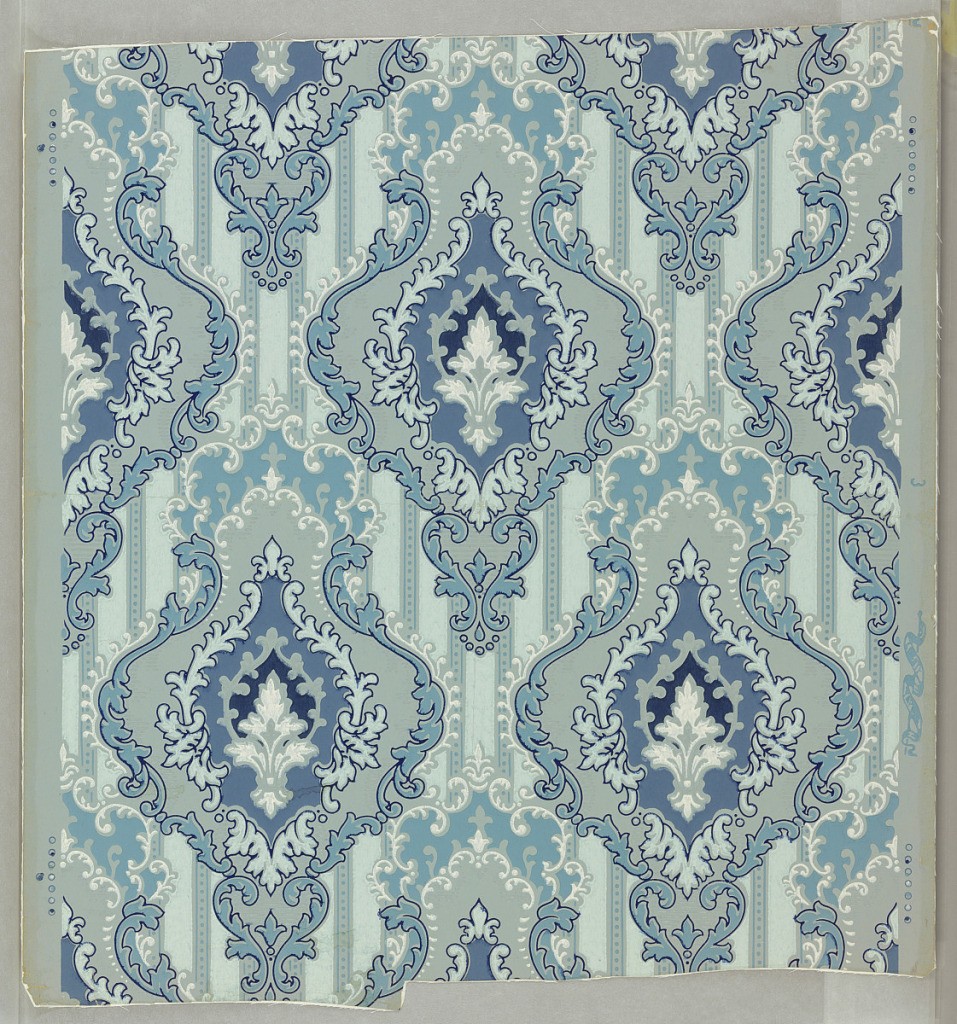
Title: Sidewall
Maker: Liberty Paper & Bag Co.
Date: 1900
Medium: Machine-printed
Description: Scrolled multiple cartouches on vertically striped background; pale aqua to dark blue, with white. Drop repeat, straight match.